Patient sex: M
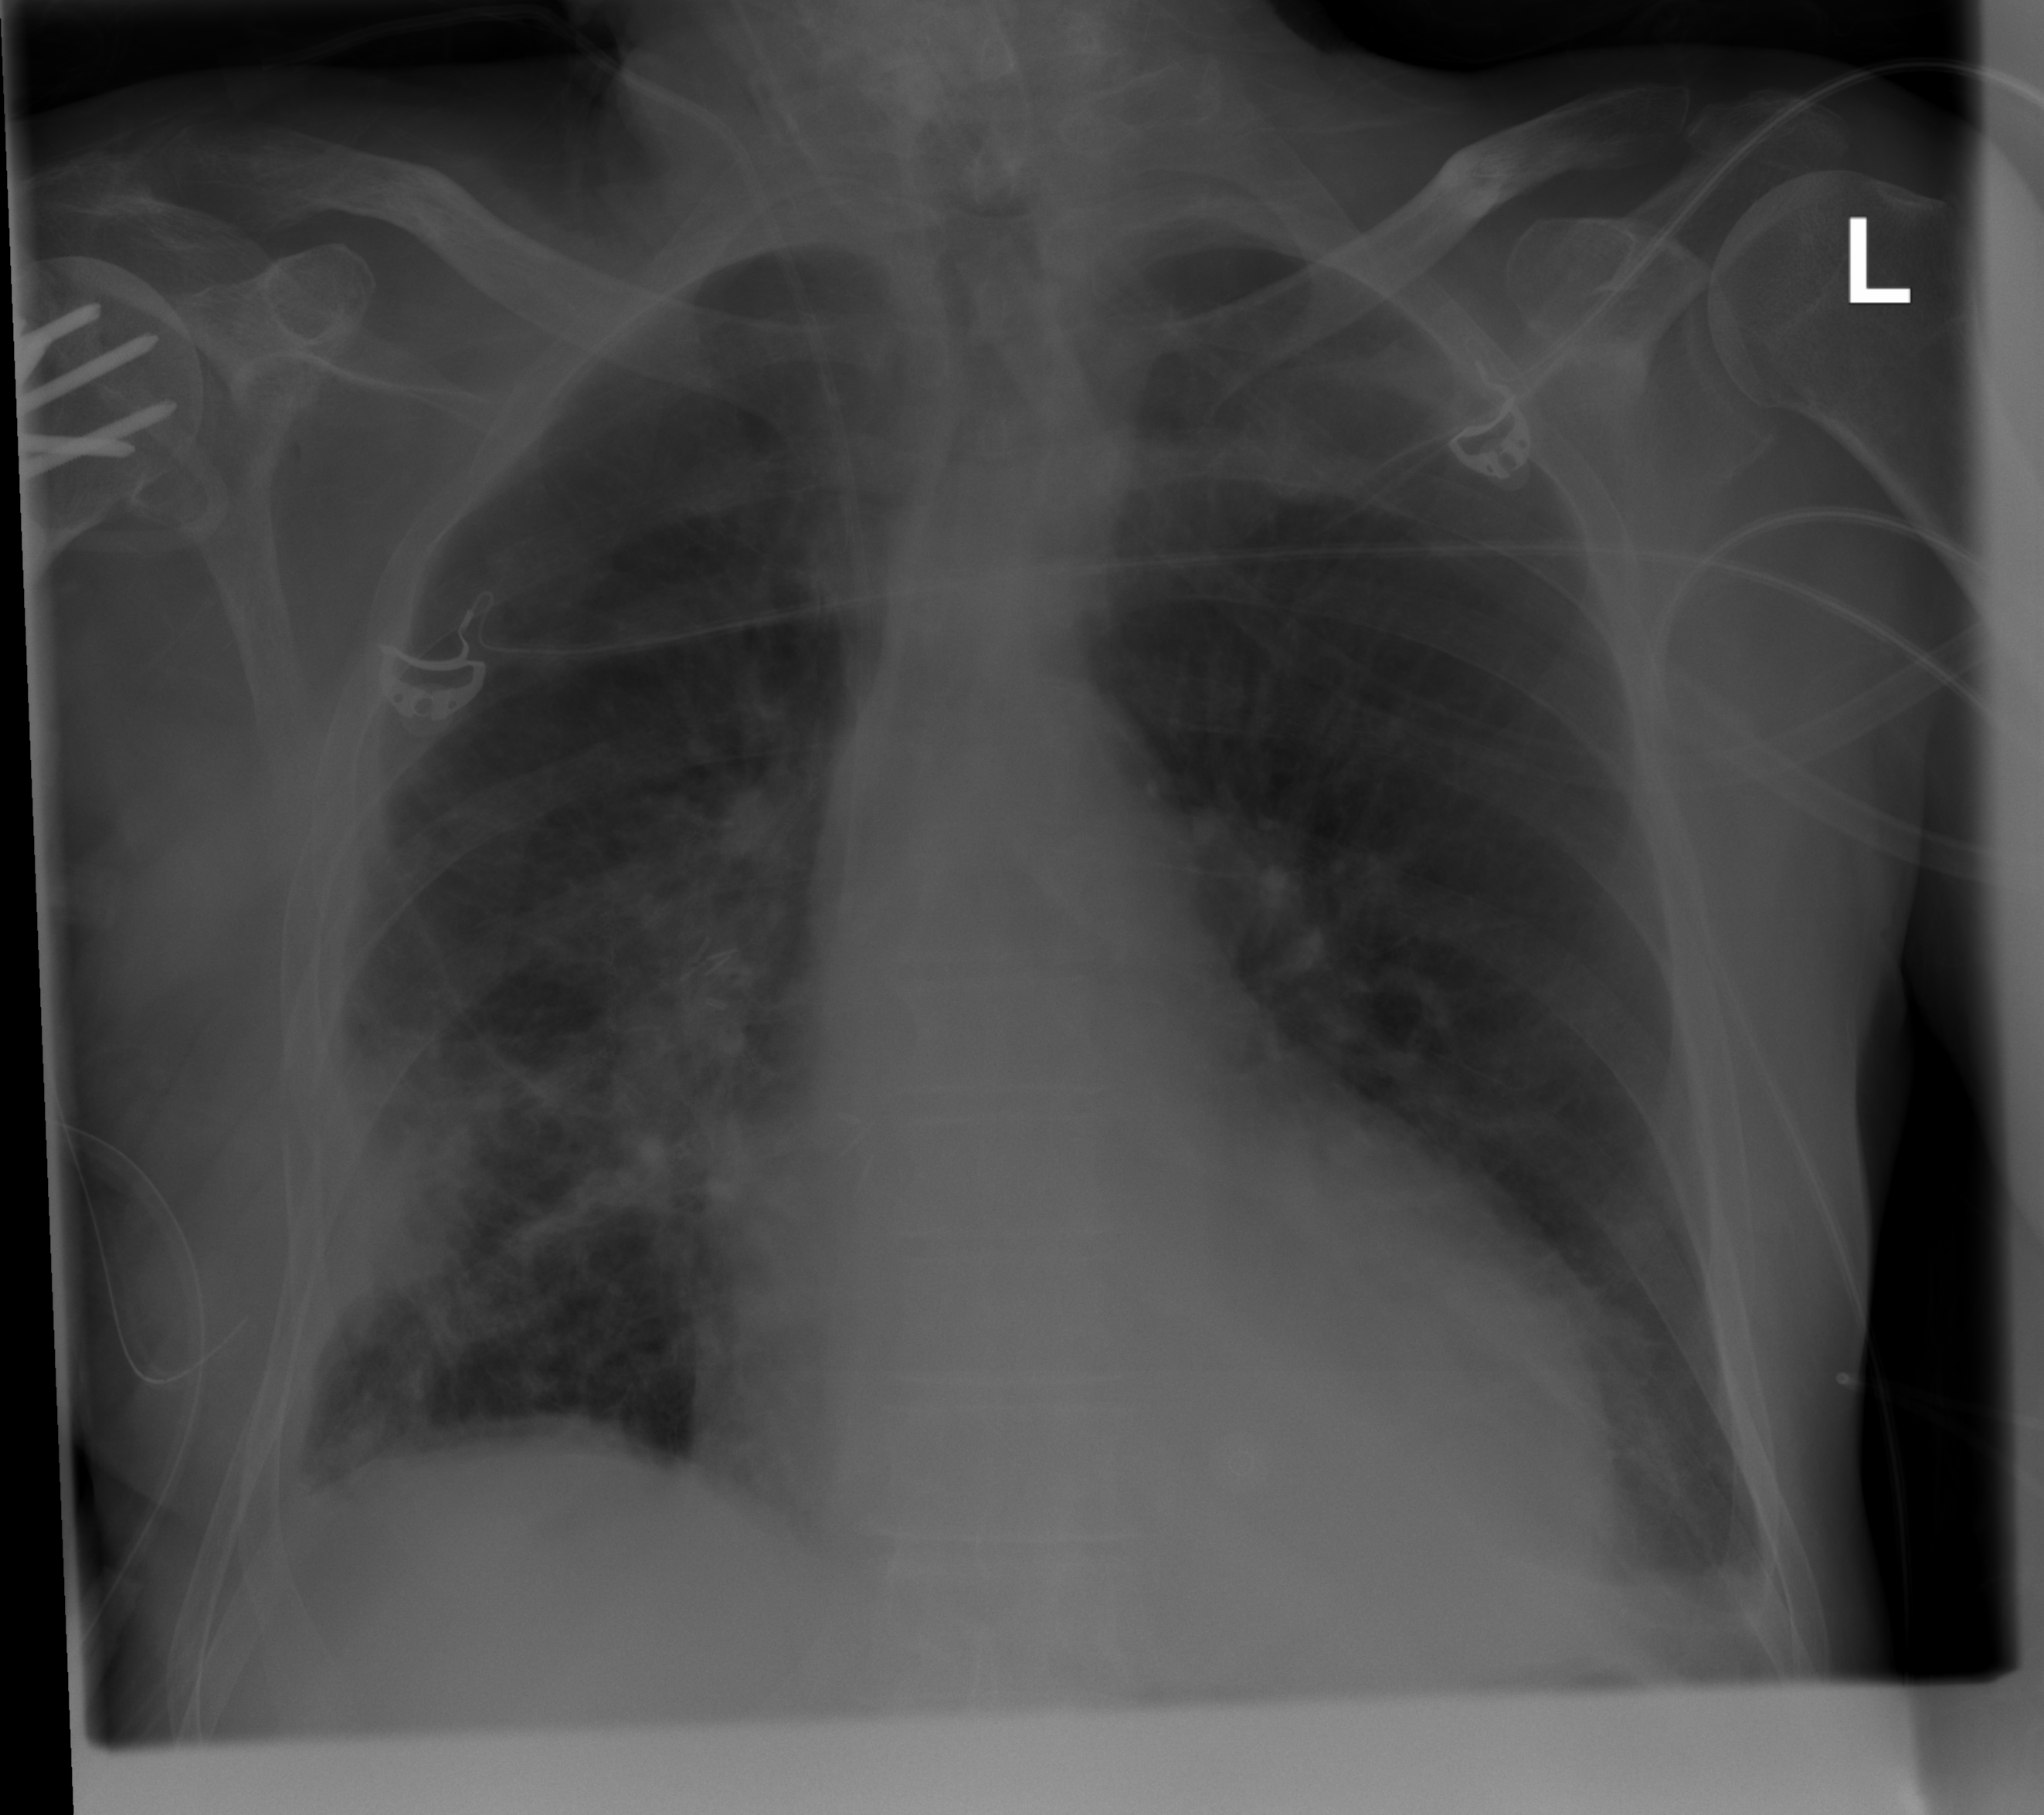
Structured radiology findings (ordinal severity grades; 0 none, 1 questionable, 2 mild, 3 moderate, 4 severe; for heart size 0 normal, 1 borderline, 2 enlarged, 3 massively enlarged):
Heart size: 2
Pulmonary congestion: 0
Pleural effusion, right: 2
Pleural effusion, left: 2
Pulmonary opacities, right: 2
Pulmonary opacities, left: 0
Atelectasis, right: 2
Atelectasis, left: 0